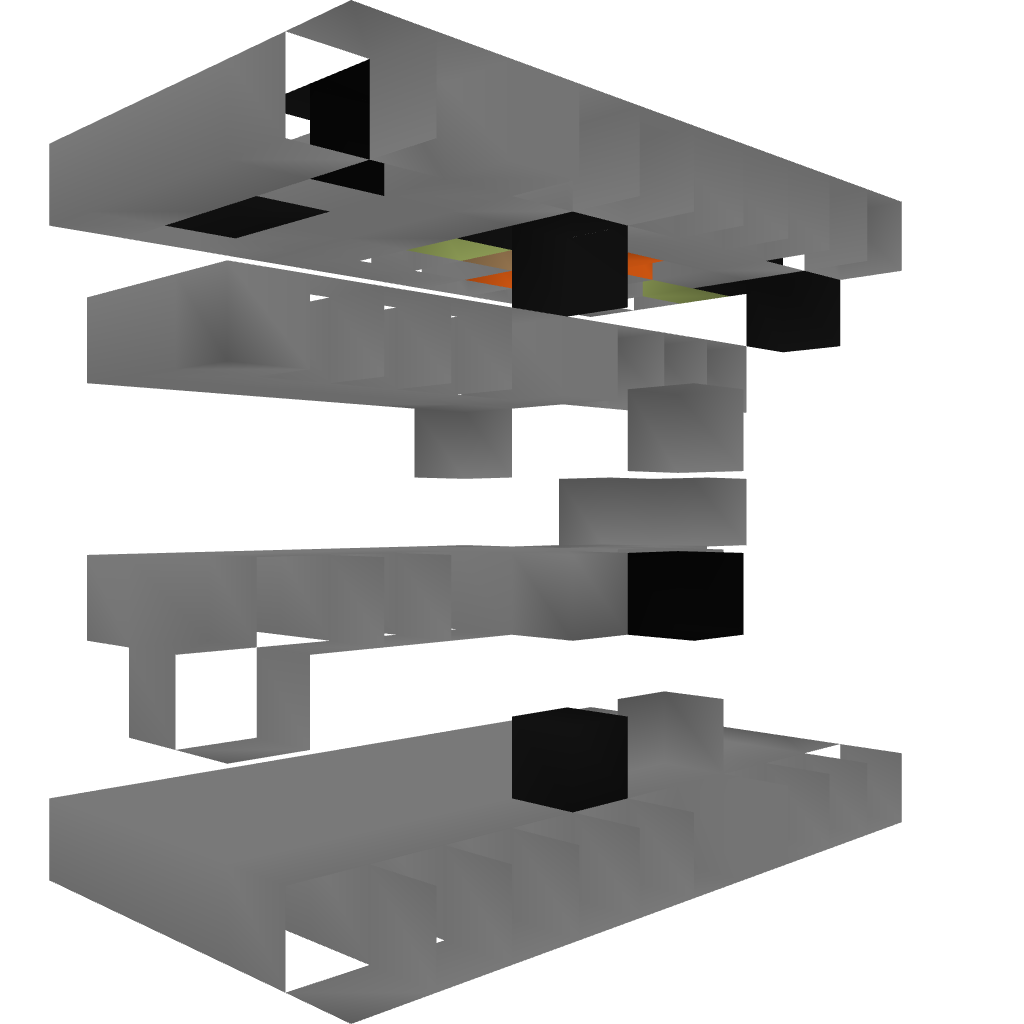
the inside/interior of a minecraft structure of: Tunnel Trap